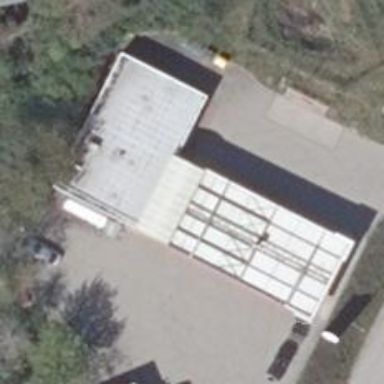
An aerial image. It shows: Fuel station offering Compressed Natural Gas (CNG).